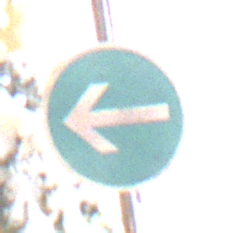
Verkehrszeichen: VorgeschriebeneFahrtrichtungHierLinks
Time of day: Night
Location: Outdoor (Urban)
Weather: Overcast
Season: Winter
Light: Artificial